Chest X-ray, PA view. Patient: 44 years old, sex F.
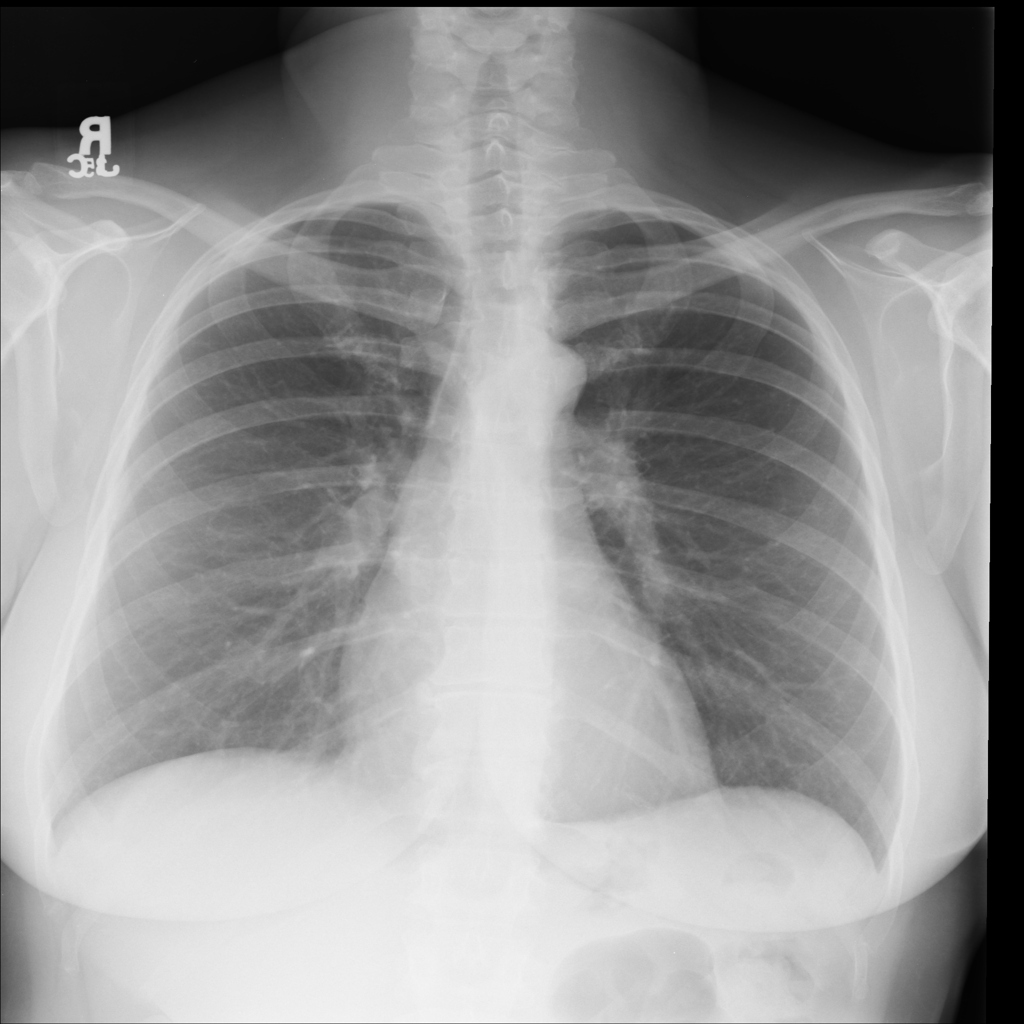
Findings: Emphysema